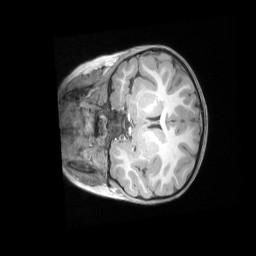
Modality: T1w
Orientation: coronal
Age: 5
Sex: female
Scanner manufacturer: siemens
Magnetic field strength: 3 T
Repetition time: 2.53 s
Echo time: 0.00164 s